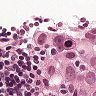
Metastatic tissue present: yes